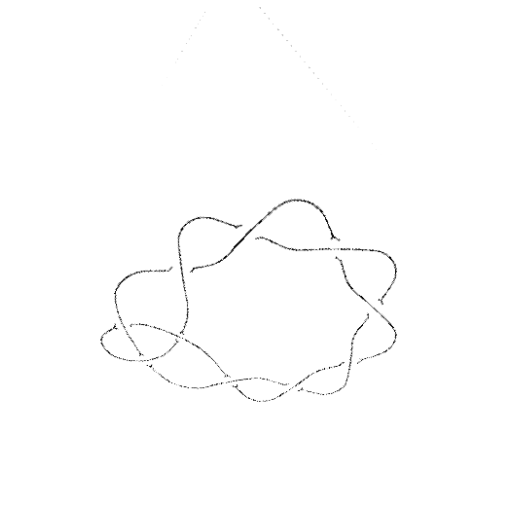
Crossing number: 10